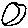
Label: moon